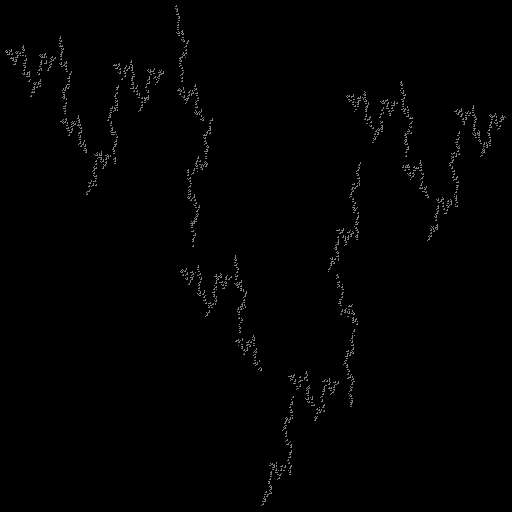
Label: koch_curve